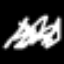
Label: squiggle